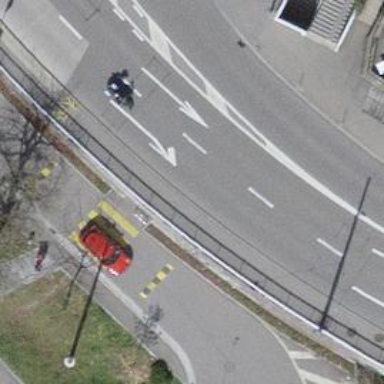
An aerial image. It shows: Double cycle barrier is in place.